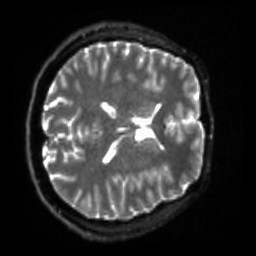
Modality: sbref
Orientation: axial
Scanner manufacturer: siemens
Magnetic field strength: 3 T
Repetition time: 4 s
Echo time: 0.0594 s